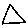
Label: triangle